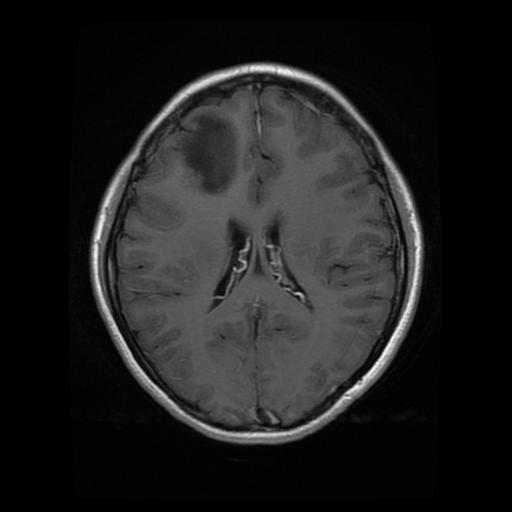
Label: glioma